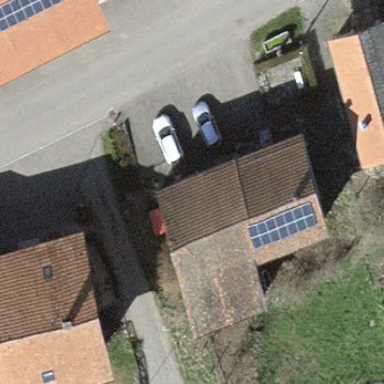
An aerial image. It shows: Detached building.